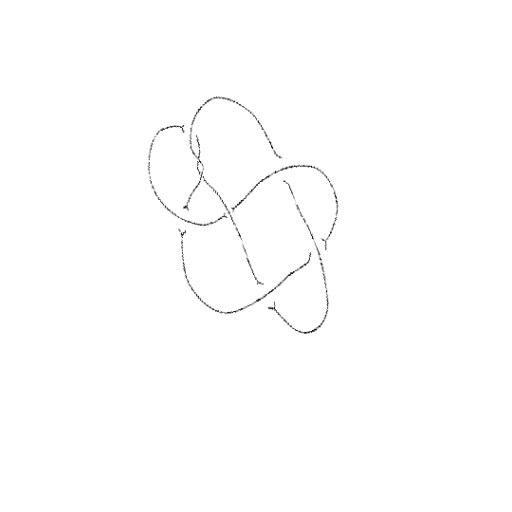
Crossing number: 8